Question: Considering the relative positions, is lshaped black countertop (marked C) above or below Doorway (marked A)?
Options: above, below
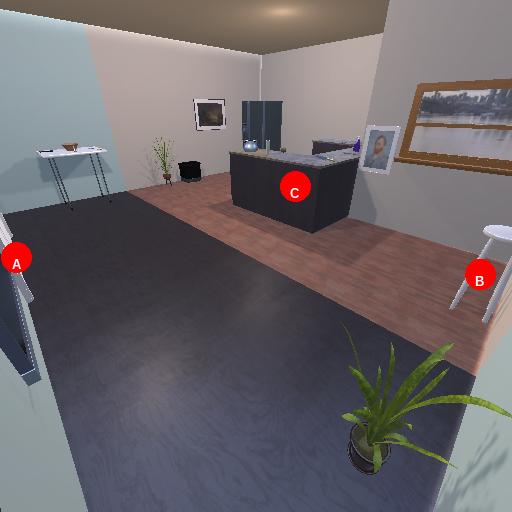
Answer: above